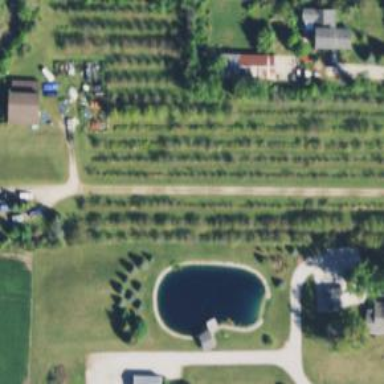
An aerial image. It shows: Driveway.